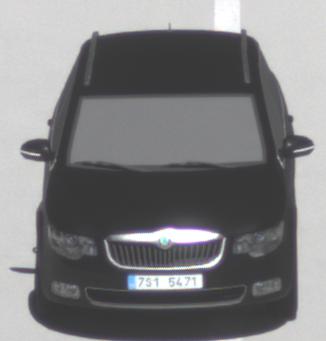
Make: Skoda
Model: Superb Combi 1.4 TSI
Detailed model: Superb (II) Combi
Model produced from: 2010/01
Model produced until: 2011/10
Doors: 5
Color: black
Road condition: dry road
Daytime: midday
Contrast: high contrast